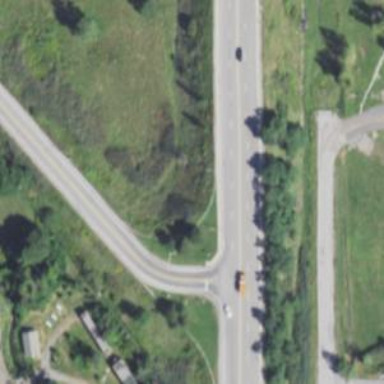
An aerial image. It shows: Secondary road with asphalt surface and embankment.